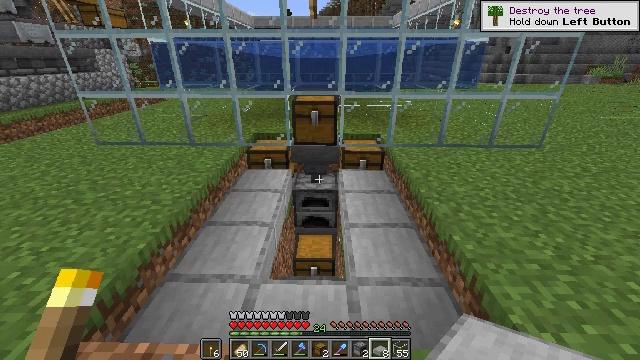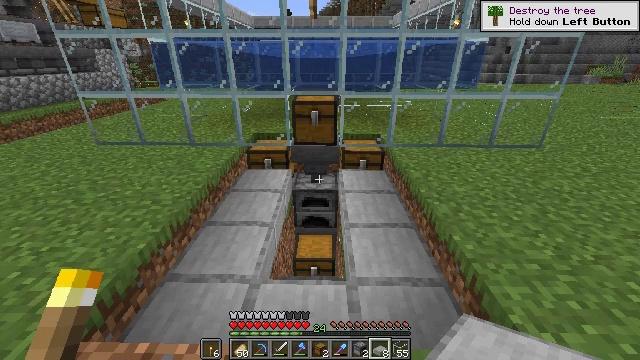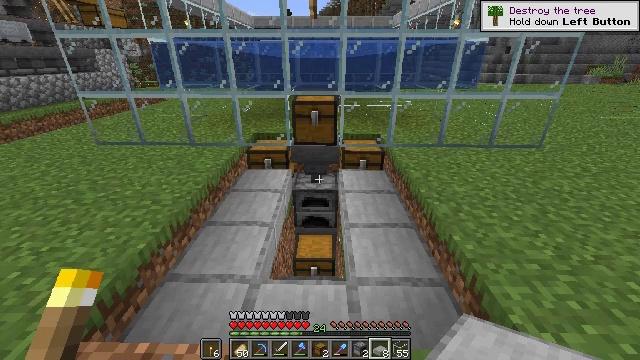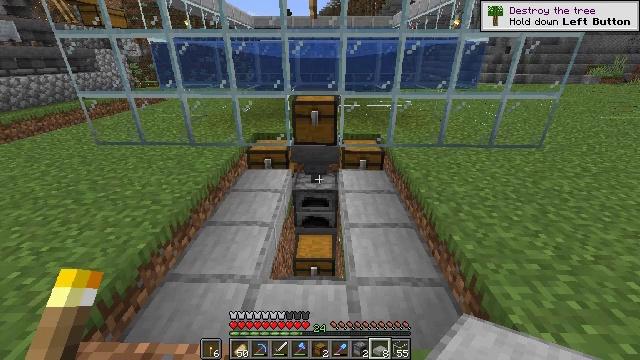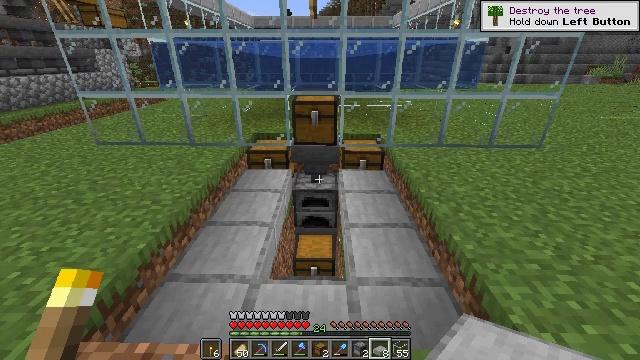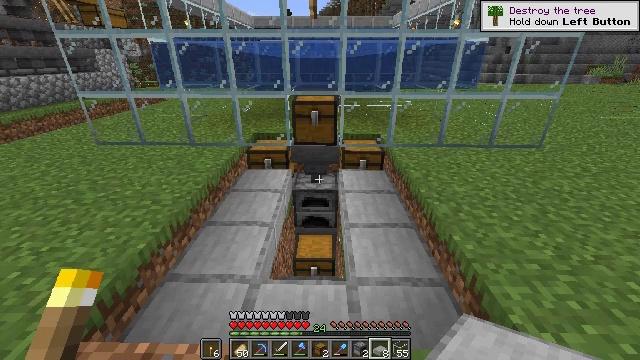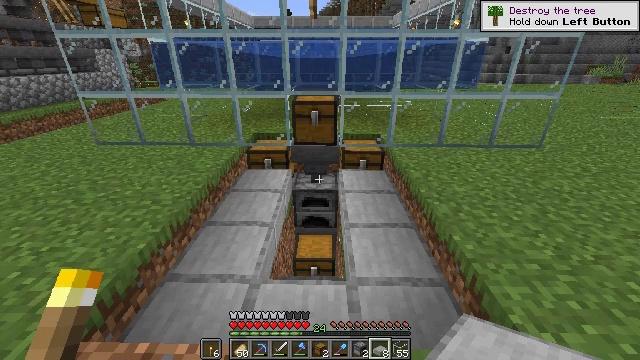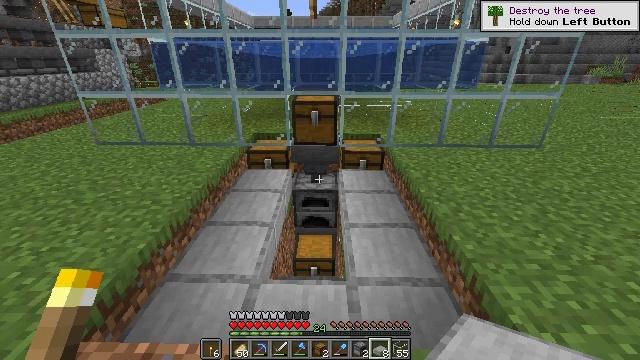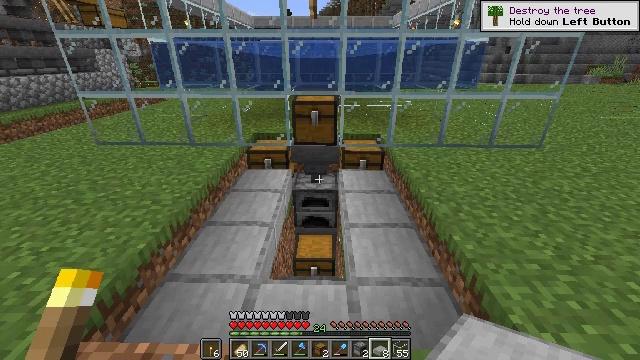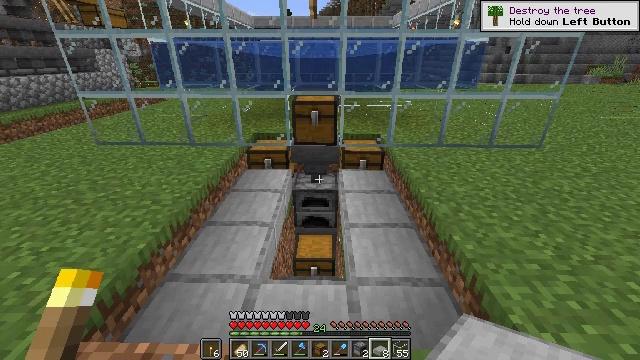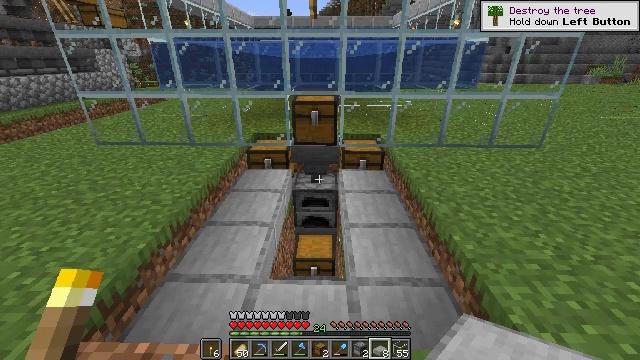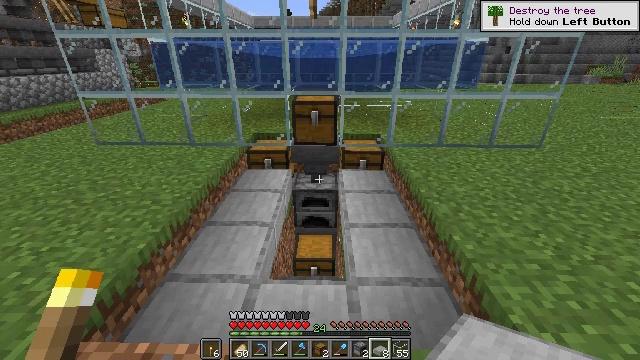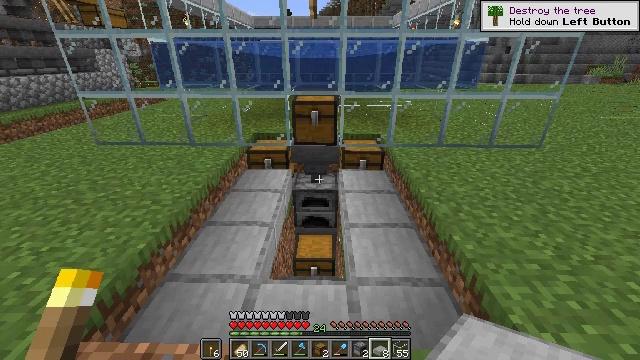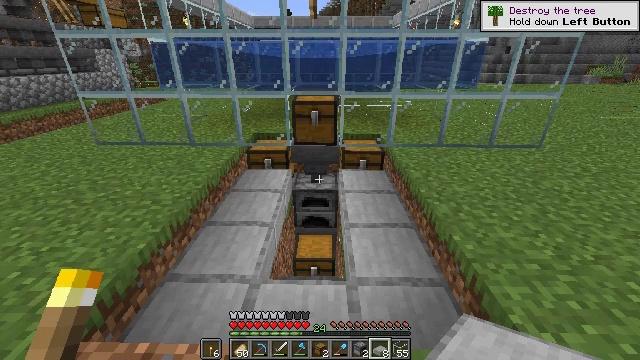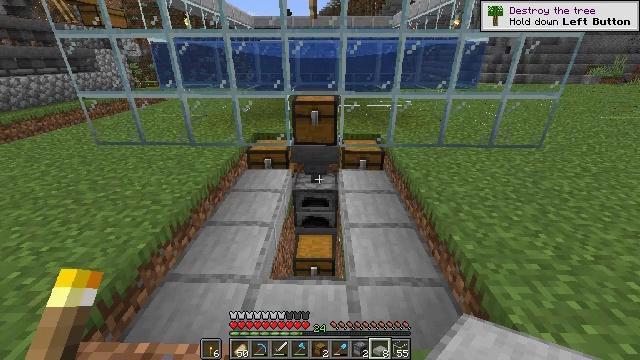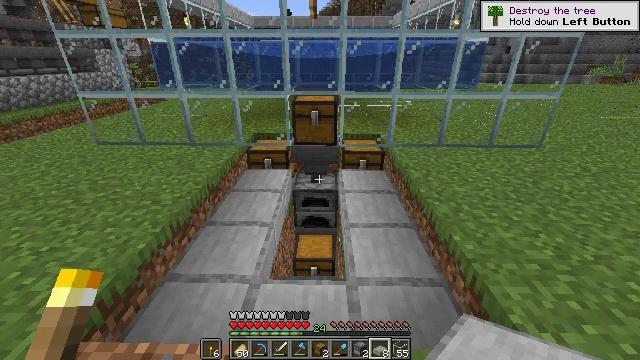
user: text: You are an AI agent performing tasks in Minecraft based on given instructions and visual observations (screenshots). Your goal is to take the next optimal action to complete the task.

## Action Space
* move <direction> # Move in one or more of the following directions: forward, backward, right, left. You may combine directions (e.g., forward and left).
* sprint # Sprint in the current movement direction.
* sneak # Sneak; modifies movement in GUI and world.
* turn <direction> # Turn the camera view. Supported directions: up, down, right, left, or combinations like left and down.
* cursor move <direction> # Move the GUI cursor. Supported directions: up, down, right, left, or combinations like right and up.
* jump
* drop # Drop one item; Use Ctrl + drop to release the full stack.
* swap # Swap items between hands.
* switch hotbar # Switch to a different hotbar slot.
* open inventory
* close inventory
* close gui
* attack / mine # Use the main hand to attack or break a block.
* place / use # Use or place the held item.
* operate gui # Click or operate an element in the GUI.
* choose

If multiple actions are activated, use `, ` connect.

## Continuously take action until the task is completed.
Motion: motion action
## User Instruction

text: Remove the smooth stone slab from a structure.
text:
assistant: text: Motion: no_op
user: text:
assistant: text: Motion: no_op
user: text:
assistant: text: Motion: no_op
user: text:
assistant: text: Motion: no_op
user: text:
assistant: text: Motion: no_op
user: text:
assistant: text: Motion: no_op
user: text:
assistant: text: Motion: no_op
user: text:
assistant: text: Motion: no_op
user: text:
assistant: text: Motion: no_op
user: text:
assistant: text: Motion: no_op
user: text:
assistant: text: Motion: no_op
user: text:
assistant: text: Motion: no_op
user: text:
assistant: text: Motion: no_op
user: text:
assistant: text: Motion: no_op
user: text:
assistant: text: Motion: no_op
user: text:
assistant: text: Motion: no_op
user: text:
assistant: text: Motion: no_op
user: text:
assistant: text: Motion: no_op
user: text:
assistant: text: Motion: no_op
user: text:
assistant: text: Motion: no_op
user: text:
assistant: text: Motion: no_op
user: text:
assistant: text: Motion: no_op
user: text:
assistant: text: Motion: no_op
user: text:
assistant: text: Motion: no_op
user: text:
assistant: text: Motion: no_op
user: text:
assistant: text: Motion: no_op
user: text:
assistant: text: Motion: no_op
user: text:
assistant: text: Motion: no_op
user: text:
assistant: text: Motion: no_op
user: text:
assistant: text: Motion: no_op